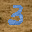
Label: 3